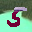
Label: 5